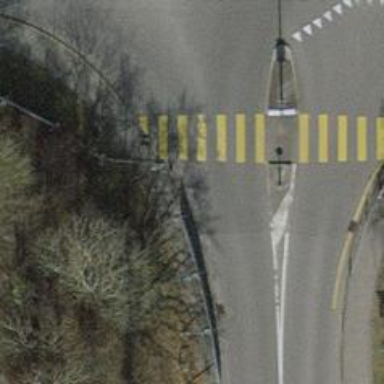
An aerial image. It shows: Kerb serving as barrier.